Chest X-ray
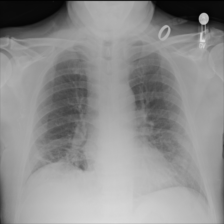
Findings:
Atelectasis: positive
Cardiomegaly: negative
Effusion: negative
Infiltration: positive
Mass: negative
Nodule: negative
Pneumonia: negative
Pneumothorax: negative
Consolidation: negative
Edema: negative
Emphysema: negative
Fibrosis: negative
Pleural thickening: negative
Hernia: negative